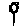
Label: flower